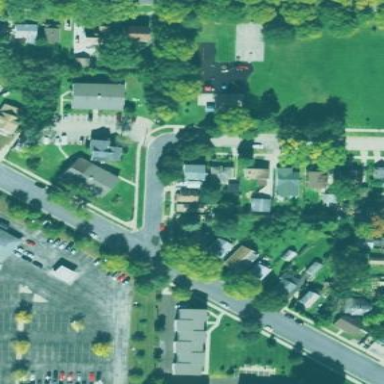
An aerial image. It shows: Sidewalk.